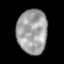
Tissue: lung
Cell type: Epithelial cells
Senescence score: 0.2407
Nuclear area (px): 1310
Mean DAPI intensity: 160.262